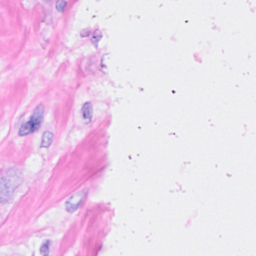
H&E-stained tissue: Breast